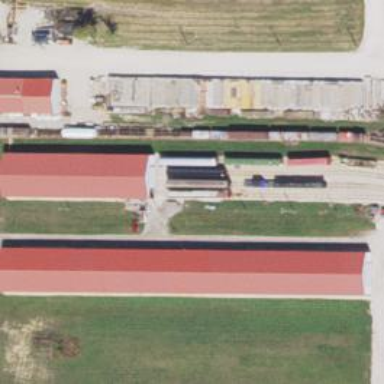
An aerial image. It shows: Railway yard with preserved rail tunnel building passage.